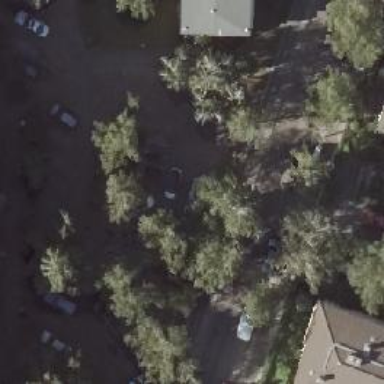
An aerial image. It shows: Residential road with concrete surface. Parking is parallel on the right side of the street.